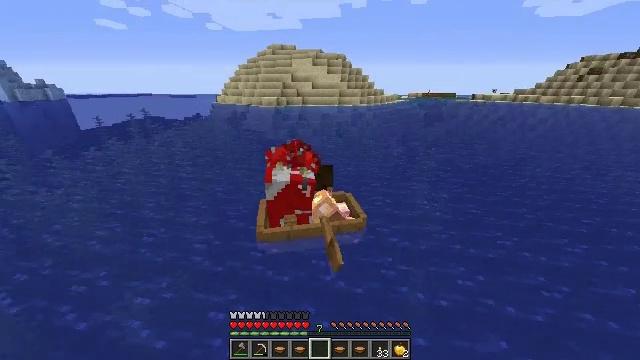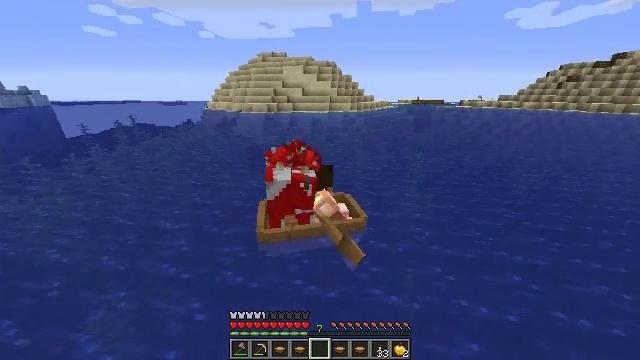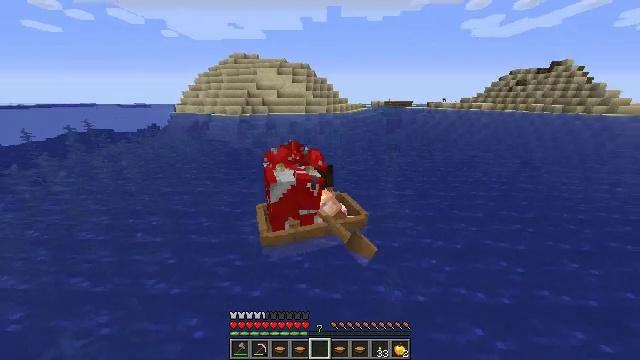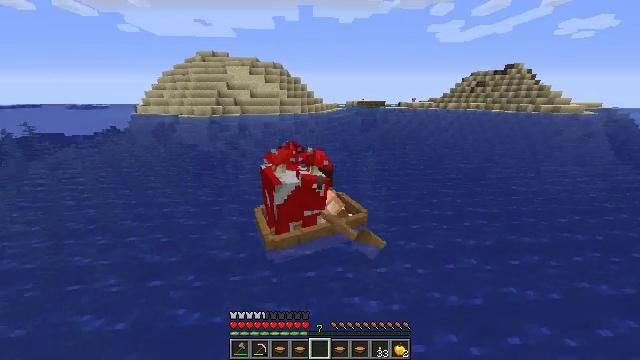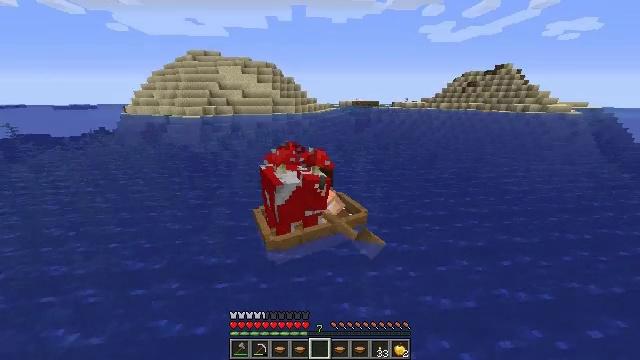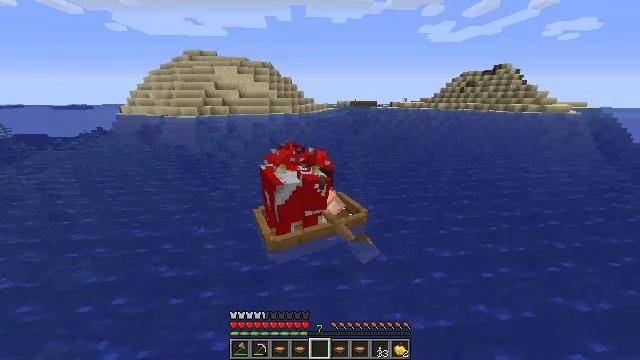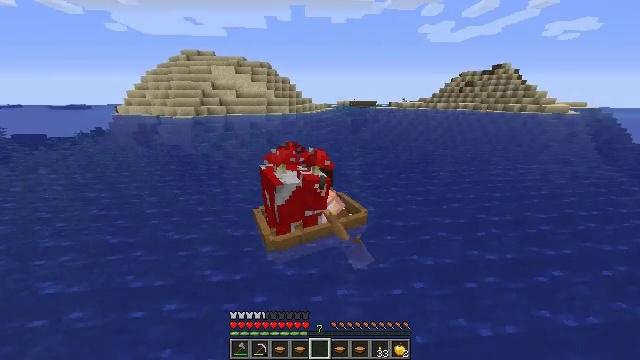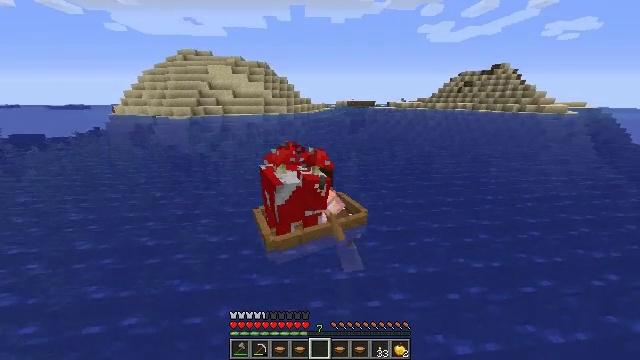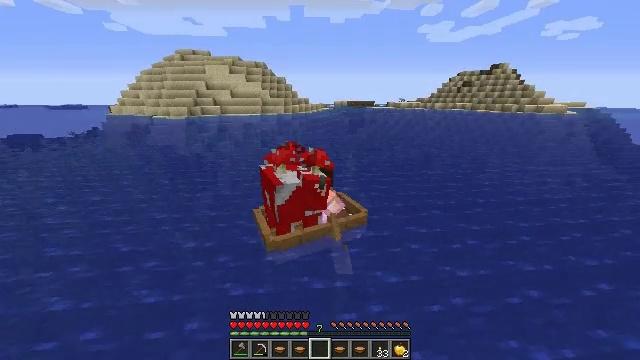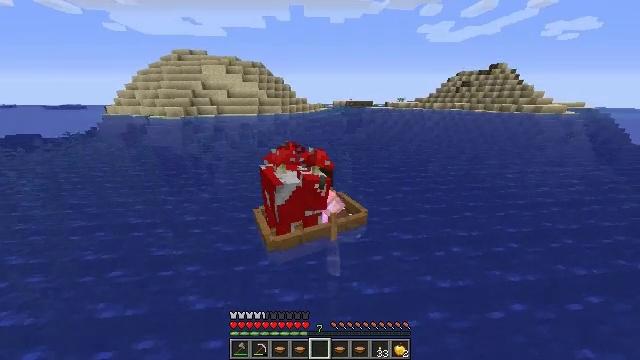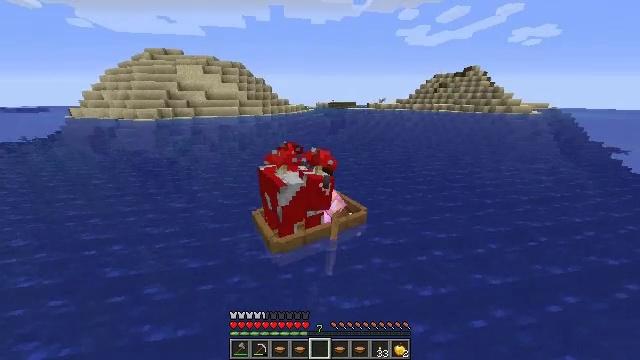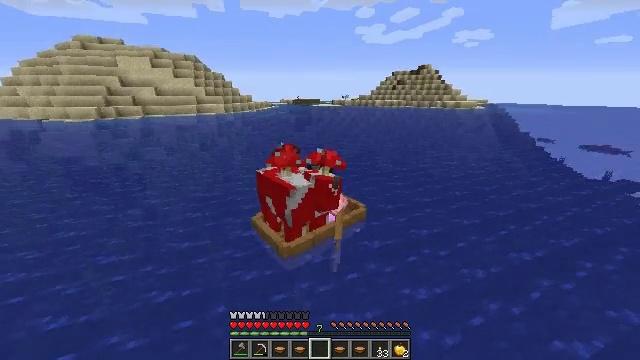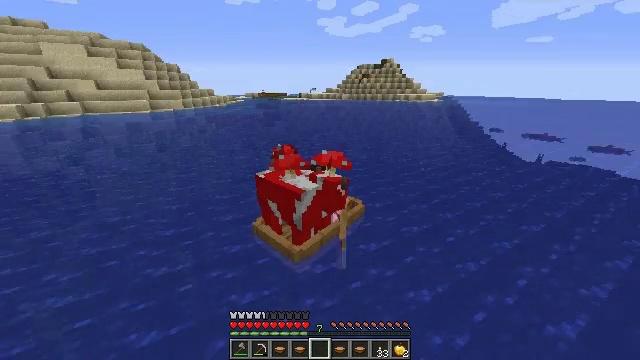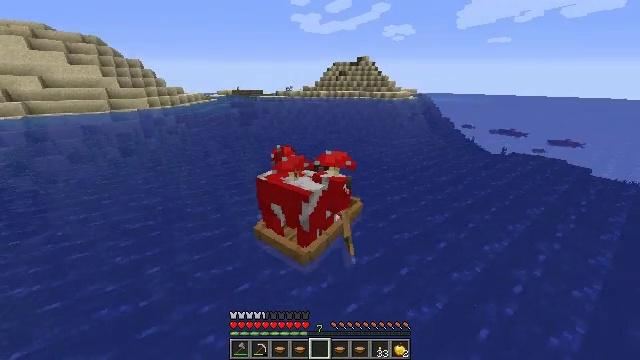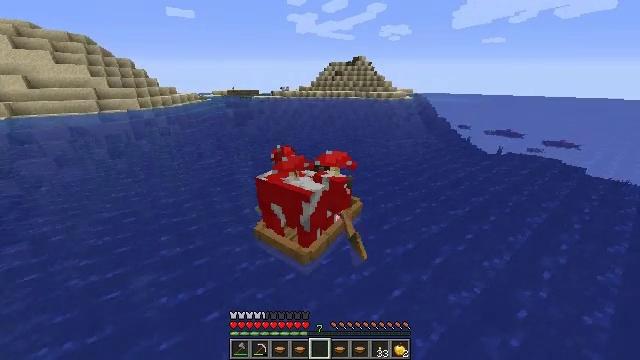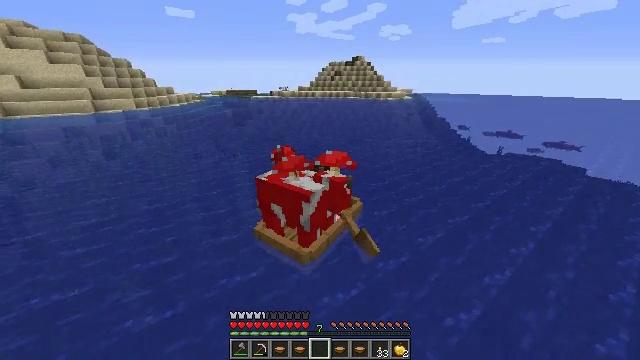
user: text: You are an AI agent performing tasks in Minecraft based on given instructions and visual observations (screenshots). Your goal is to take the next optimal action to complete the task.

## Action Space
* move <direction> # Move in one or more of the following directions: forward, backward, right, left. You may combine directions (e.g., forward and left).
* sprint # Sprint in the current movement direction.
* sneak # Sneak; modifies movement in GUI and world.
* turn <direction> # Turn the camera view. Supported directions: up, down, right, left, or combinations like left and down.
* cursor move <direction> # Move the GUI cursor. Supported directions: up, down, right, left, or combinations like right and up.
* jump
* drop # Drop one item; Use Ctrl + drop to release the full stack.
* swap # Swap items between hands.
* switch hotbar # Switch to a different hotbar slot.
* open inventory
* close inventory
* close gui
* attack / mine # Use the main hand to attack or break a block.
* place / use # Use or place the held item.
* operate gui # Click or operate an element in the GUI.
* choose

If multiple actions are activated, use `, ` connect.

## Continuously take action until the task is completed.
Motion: motion action
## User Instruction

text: Drop a mushroom stew.
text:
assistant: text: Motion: move forward, turn right and up
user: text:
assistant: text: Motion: move forward, turn right
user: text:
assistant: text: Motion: move forward, turn right
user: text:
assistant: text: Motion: move forward, turn right
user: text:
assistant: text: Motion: move forward
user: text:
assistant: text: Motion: move forward
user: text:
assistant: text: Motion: move forward
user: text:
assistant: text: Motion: move forward
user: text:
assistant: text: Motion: move forward
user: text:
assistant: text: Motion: move forward, turn right
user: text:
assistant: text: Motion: move forward, turn right
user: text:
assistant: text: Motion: move forward, turn right and down
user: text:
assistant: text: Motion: move forward, turn right
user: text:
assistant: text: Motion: move forward
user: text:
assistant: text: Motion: move forward
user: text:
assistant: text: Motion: move forward
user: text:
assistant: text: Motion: move forward
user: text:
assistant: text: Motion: move forward
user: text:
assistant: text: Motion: move forward
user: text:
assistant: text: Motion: move forward
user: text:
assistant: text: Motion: move forward
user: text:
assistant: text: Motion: move forward
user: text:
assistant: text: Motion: move forward
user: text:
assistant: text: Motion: move forward
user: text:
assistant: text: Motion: move forward
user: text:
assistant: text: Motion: move forward
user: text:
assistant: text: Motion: move forward
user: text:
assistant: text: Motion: move forward
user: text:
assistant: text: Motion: move forward
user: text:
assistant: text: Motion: move forward